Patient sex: F
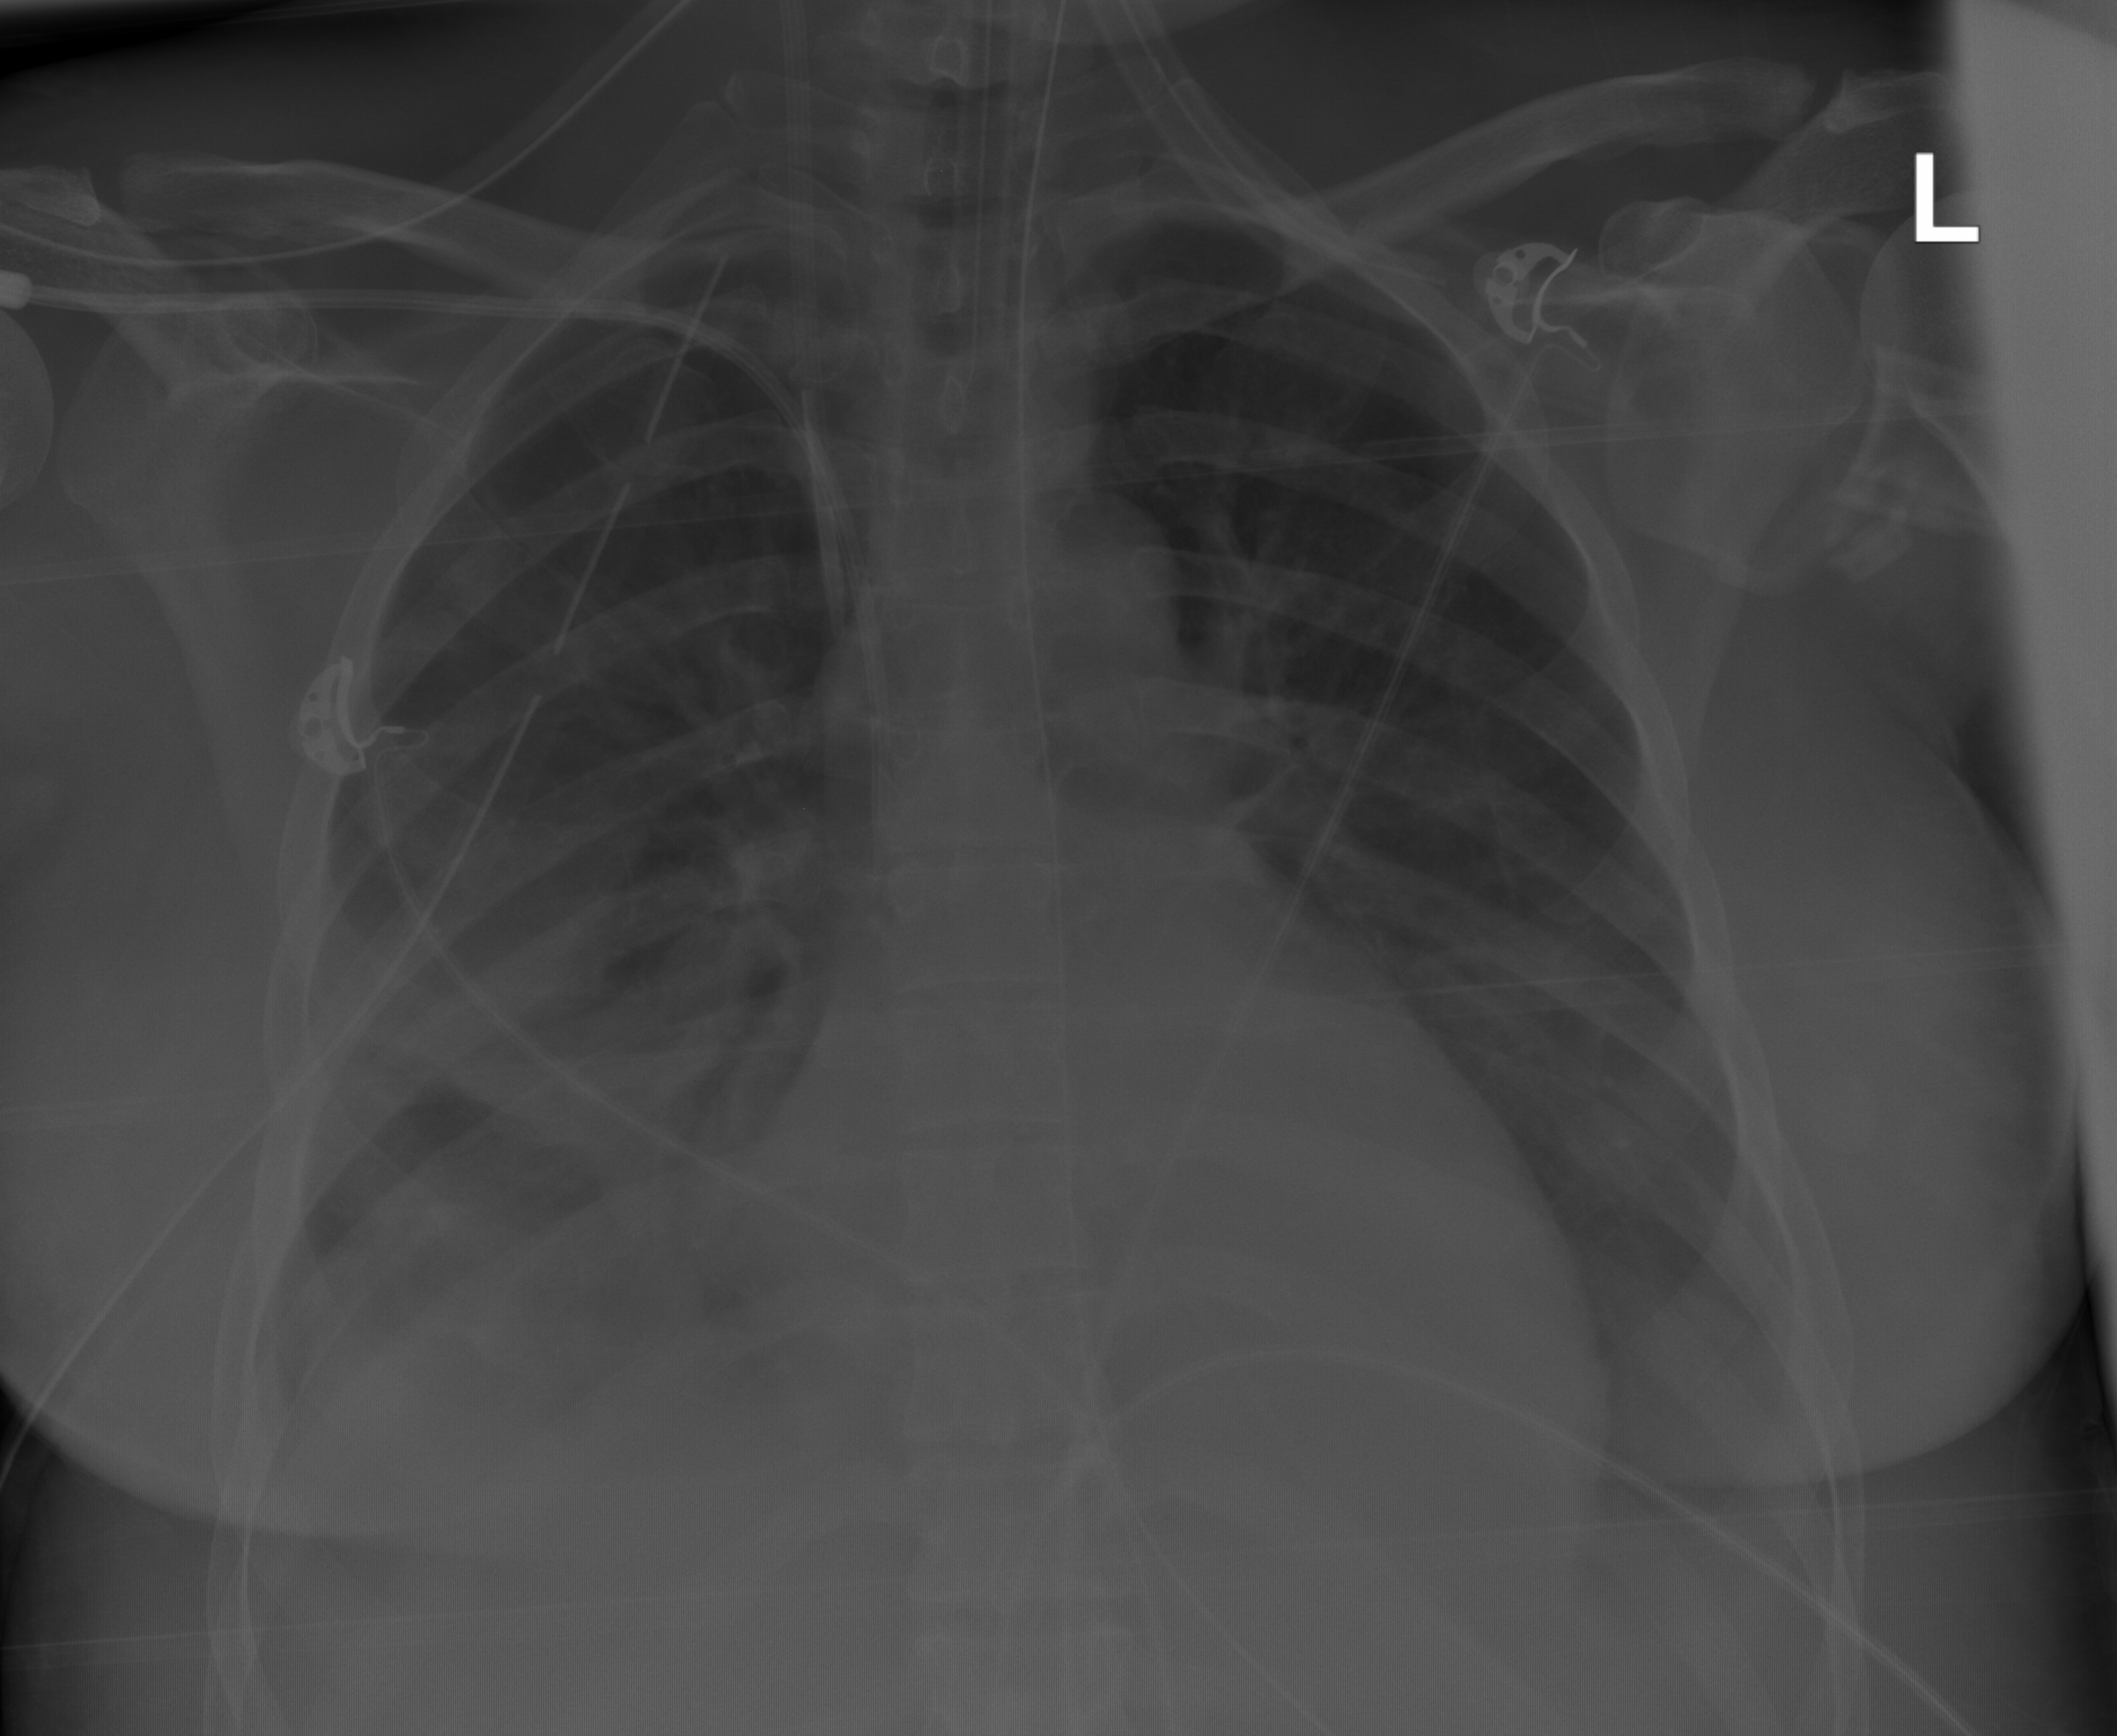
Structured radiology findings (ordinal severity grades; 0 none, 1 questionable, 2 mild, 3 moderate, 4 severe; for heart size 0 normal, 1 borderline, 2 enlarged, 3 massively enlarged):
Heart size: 0
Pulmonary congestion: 0
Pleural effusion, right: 2
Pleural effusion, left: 1
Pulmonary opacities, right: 0
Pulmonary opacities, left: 0
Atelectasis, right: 2
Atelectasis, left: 1